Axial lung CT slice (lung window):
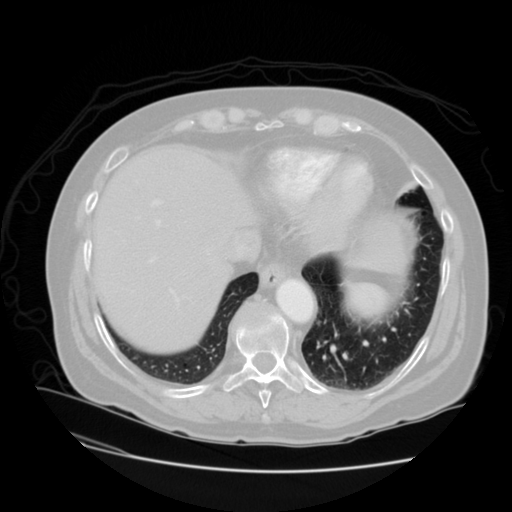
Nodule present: no